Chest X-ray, PA view. Patient: 79 years old, sex M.
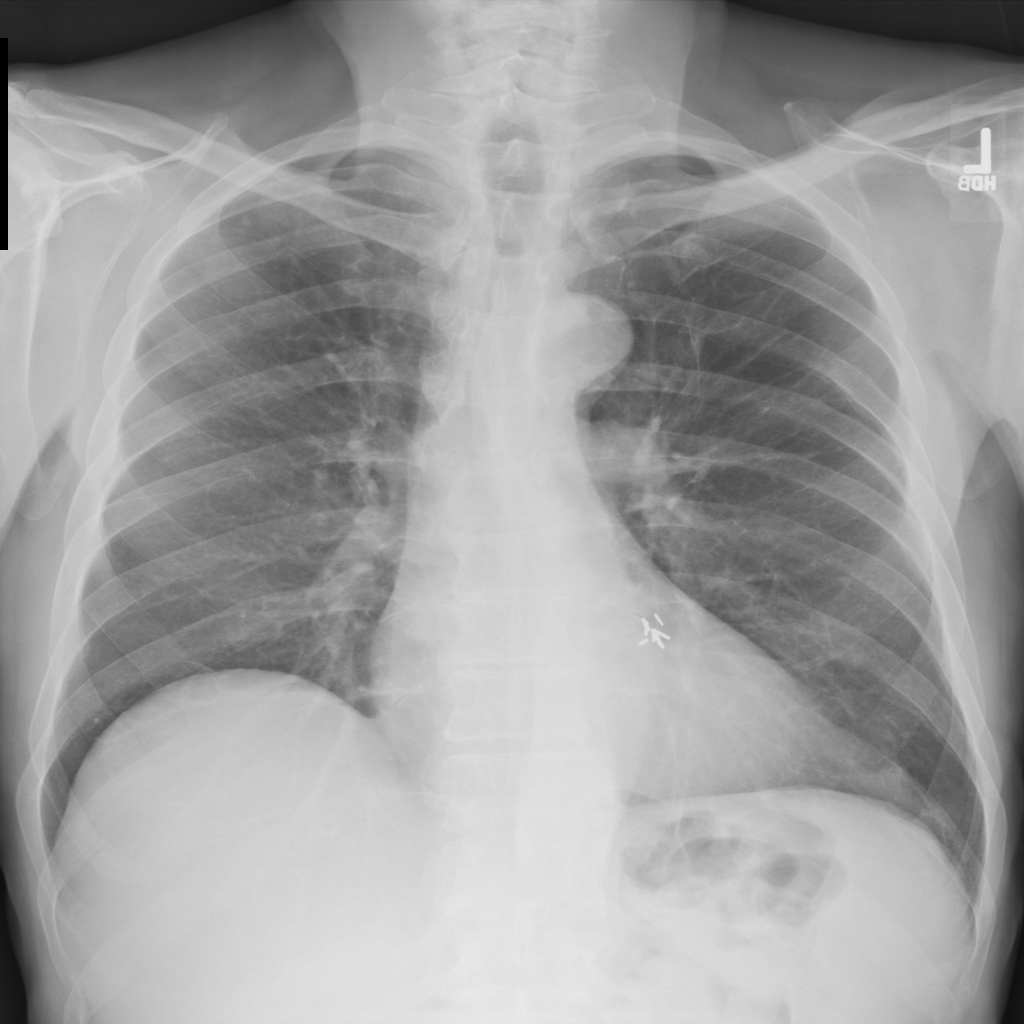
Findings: No Finding